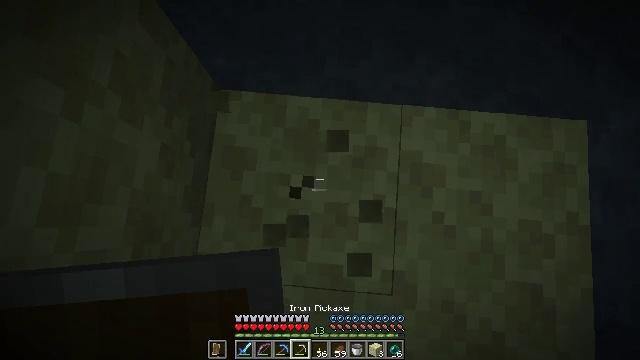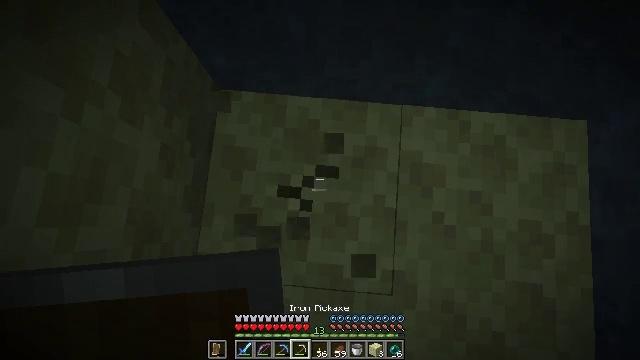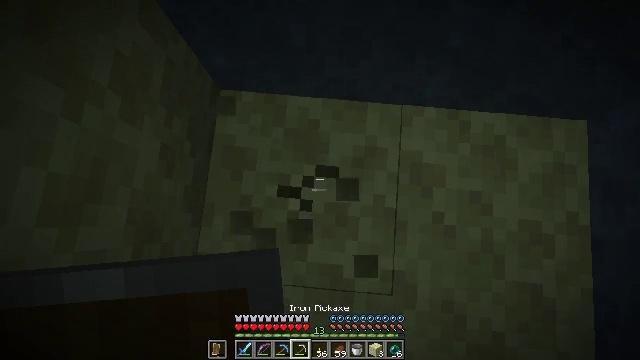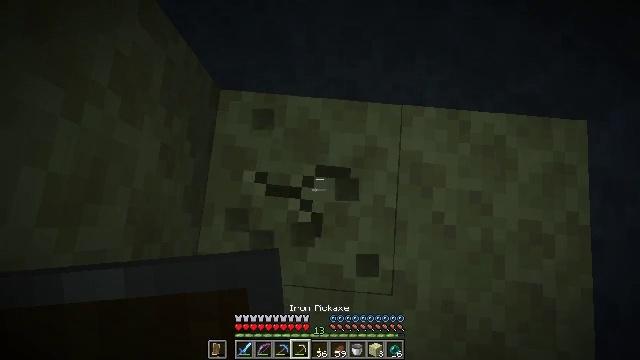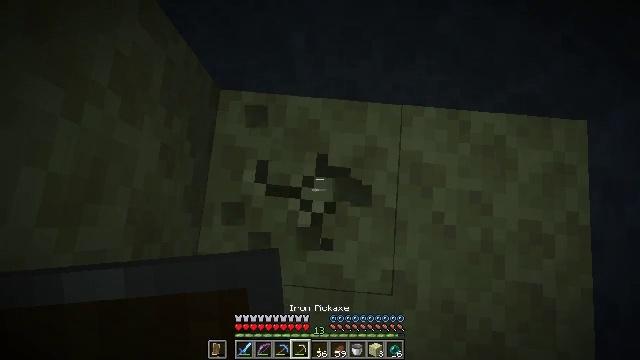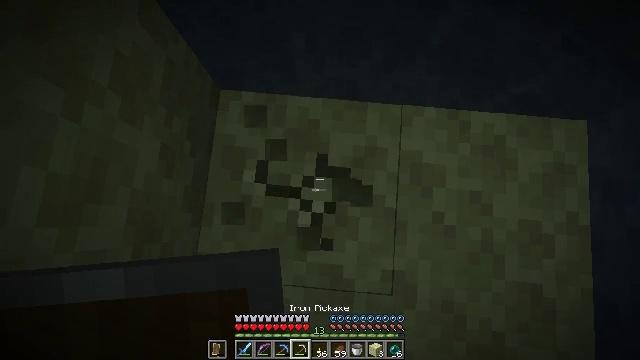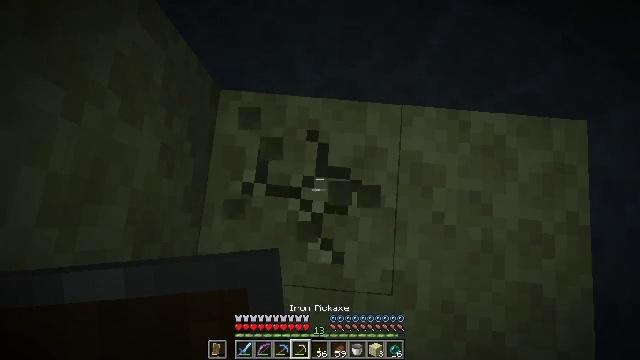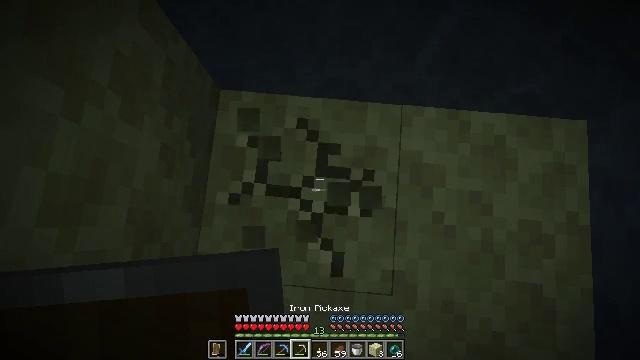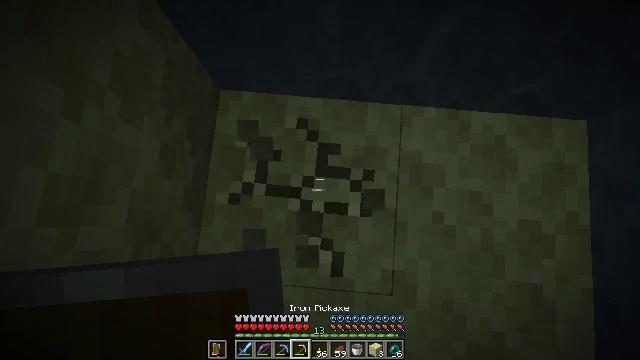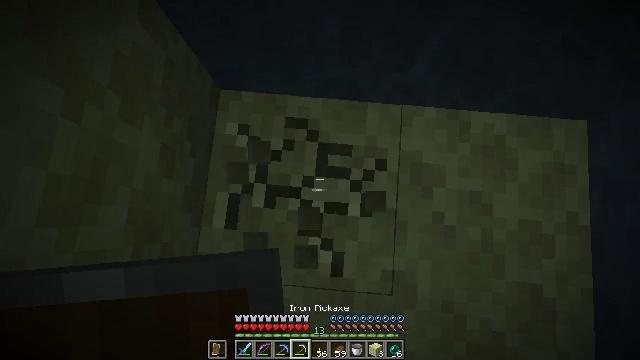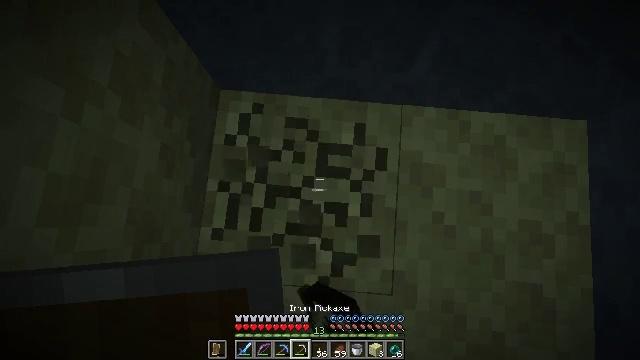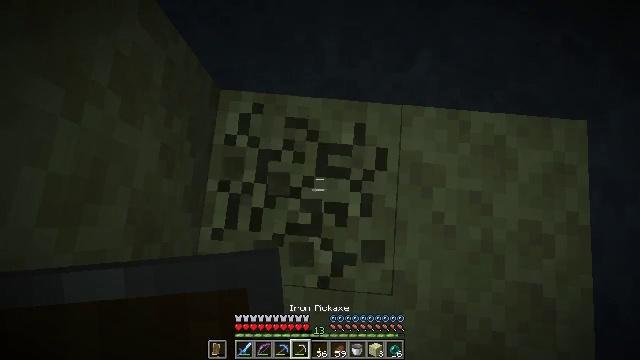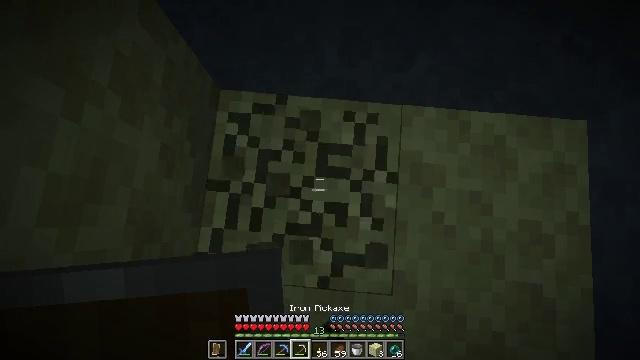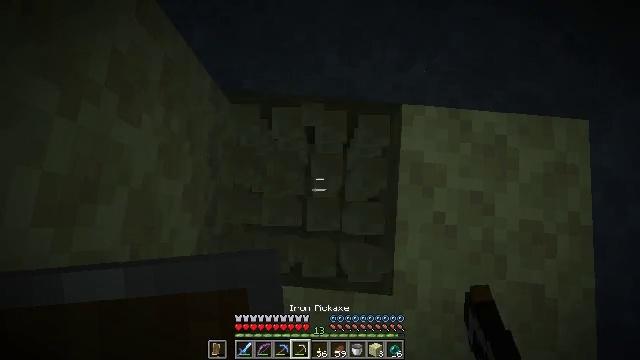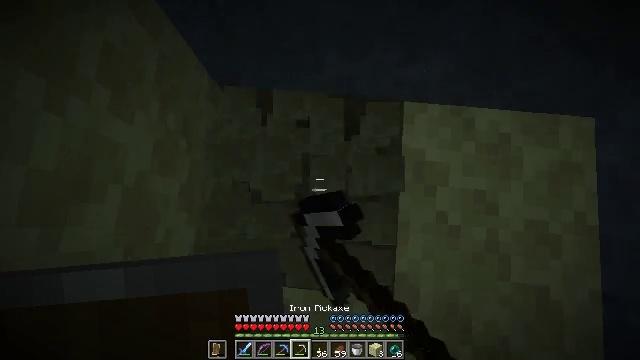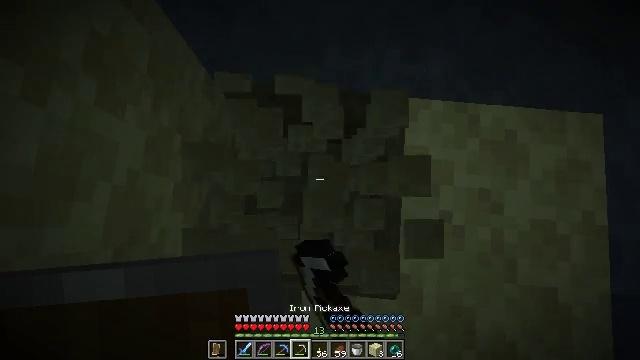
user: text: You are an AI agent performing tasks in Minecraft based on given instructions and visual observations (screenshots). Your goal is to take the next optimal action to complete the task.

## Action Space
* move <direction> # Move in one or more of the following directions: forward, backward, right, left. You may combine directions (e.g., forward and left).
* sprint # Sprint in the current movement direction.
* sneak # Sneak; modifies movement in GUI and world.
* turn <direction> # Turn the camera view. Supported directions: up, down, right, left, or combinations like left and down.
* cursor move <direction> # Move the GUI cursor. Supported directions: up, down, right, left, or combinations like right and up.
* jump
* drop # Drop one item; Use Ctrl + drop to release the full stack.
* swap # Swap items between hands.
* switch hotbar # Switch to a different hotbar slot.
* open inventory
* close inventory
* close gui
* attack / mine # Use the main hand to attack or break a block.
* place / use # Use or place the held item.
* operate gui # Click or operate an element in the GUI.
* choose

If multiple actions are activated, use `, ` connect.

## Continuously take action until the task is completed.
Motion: motion action
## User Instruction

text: Break some end stone blocks.
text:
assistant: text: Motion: attack / mine
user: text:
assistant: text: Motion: attack / mine
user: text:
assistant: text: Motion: attack / mine
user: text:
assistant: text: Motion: attack / mine
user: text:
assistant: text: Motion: attack / mine
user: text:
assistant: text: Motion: attack / mine
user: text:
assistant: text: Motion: attack / mine
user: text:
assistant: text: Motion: attack / mine
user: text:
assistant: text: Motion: attack / mine
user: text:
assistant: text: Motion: attack / mine
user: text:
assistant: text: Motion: attack / mine
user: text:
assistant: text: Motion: attack / mine
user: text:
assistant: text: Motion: attack / mine
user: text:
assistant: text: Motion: attack / mine
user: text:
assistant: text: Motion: attack / mine
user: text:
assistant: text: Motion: attack / mine
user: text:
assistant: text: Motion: attack / mine
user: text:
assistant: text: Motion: attack / mine